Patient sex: F
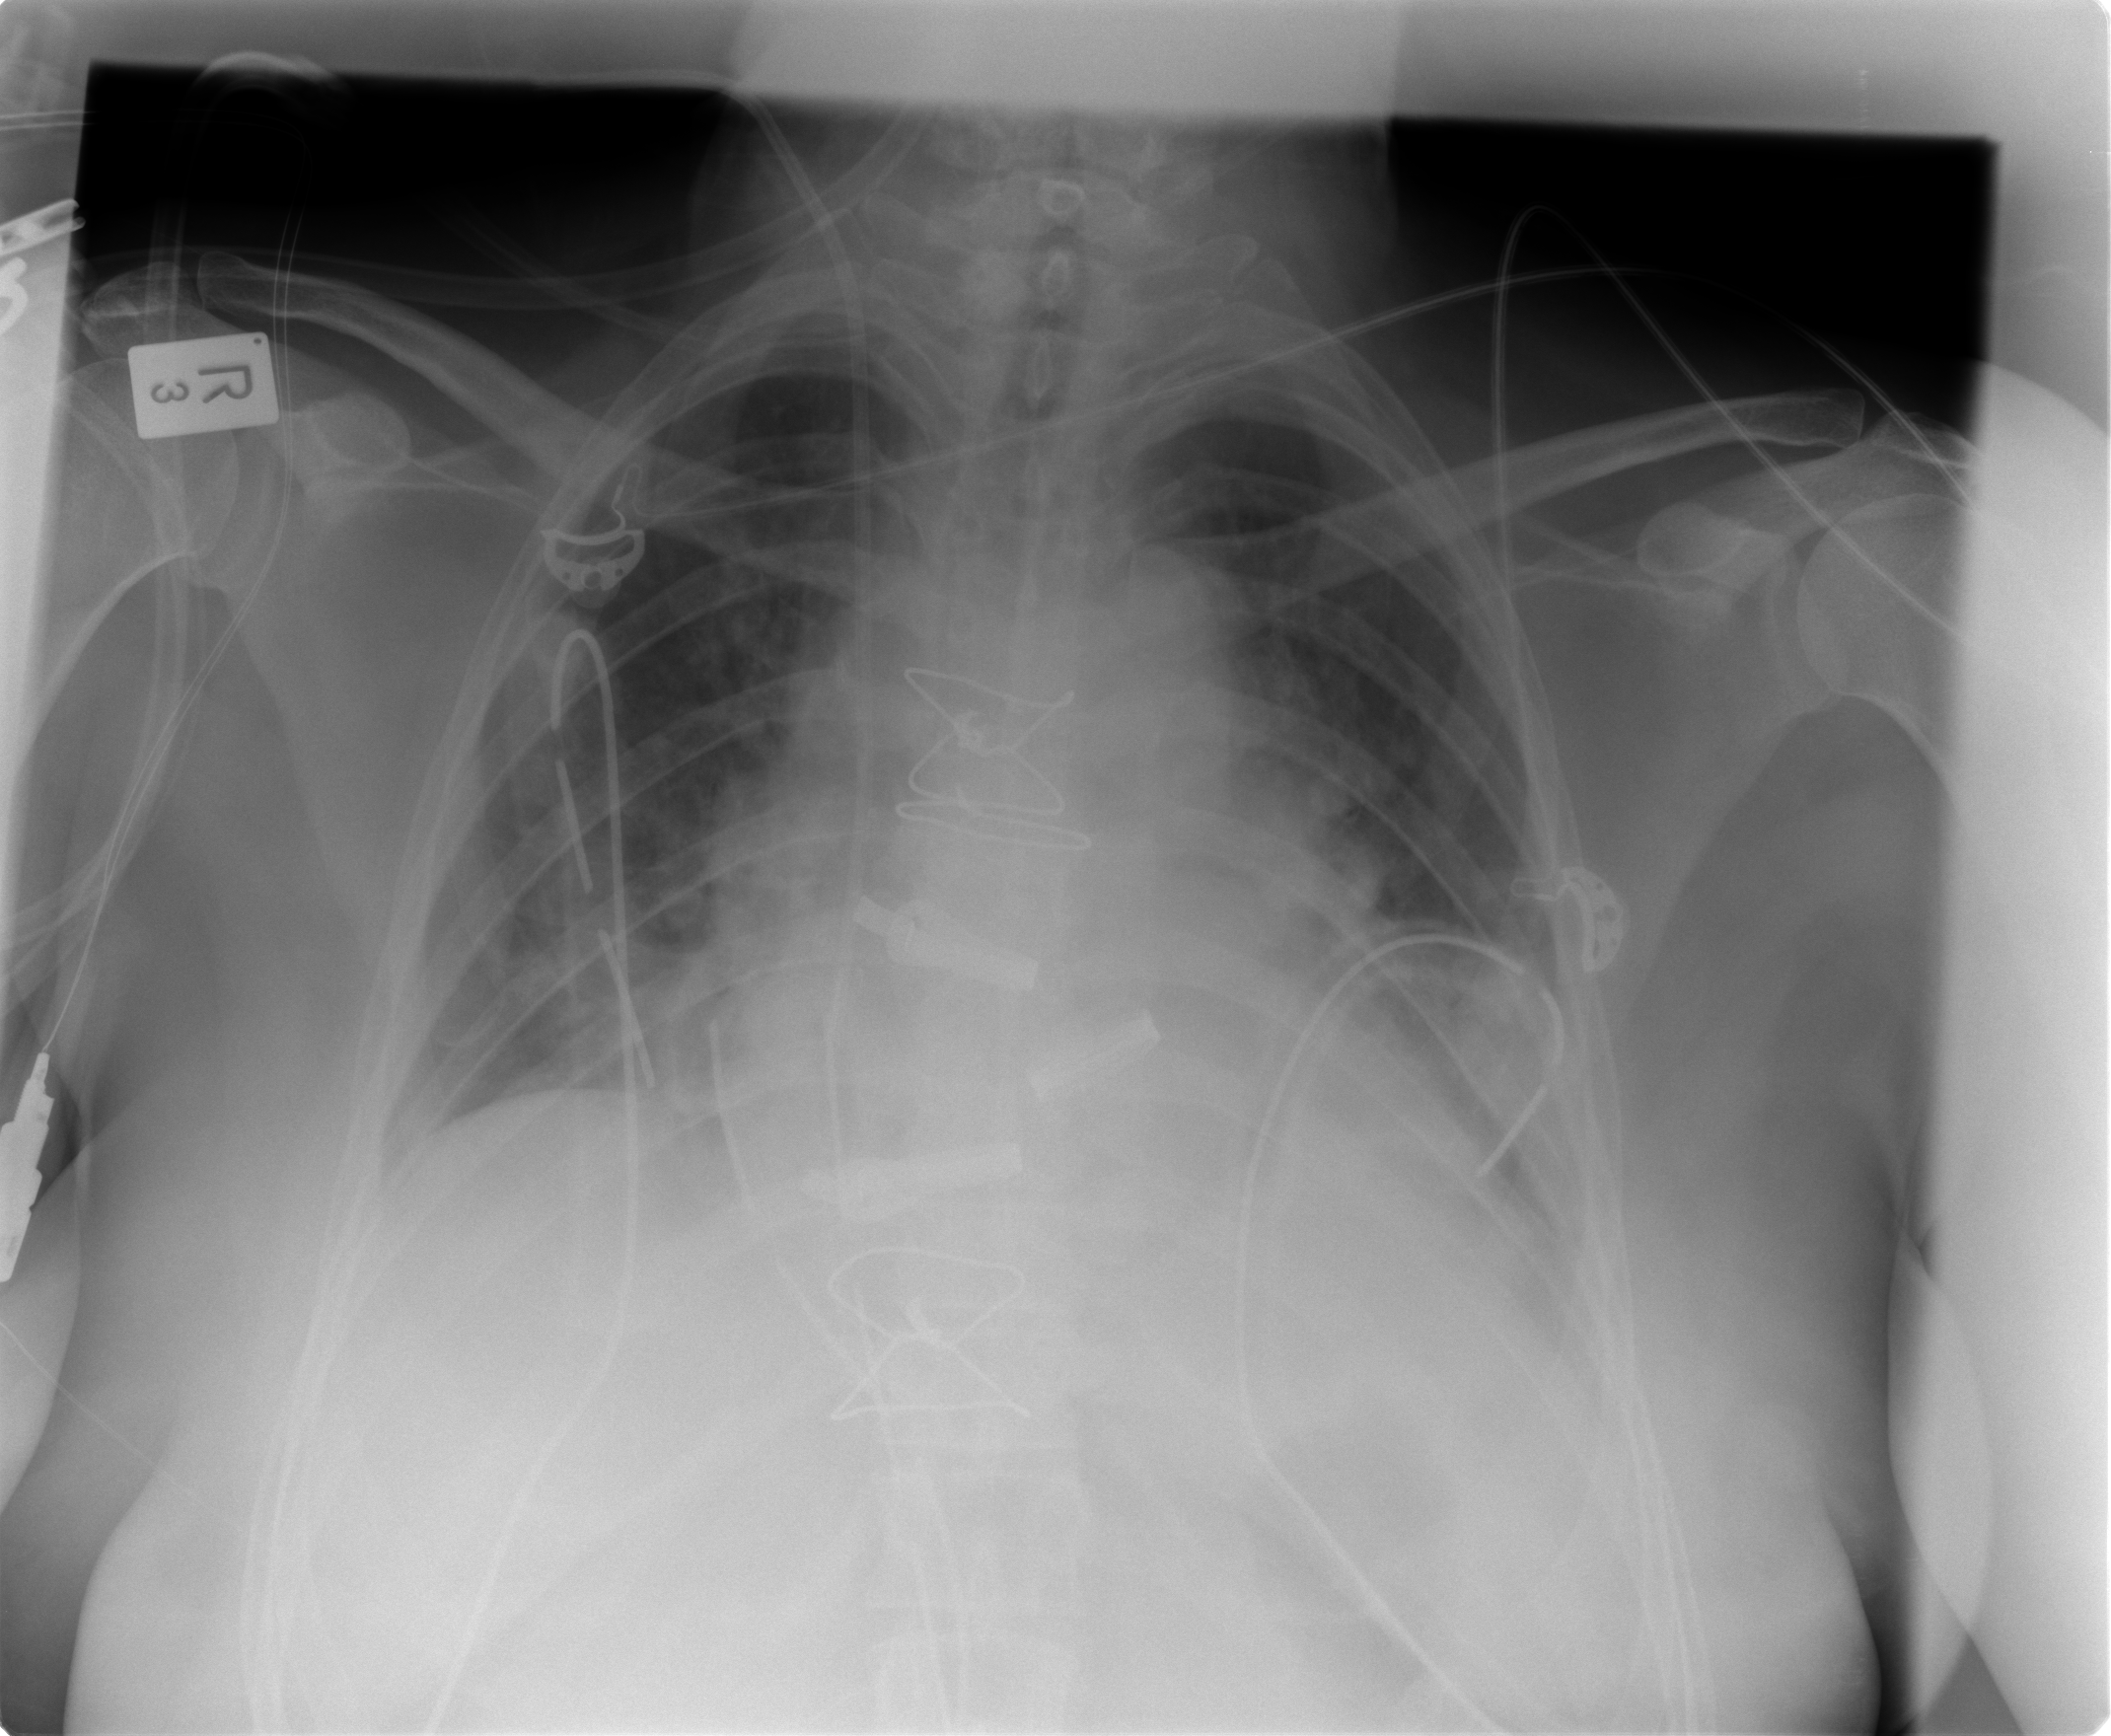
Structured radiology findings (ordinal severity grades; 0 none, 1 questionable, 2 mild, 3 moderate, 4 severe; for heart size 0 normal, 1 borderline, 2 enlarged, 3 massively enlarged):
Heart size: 2
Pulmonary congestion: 2
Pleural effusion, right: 0
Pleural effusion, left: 1
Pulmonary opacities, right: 2
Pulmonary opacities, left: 1
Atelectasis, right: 2
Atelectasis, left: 2